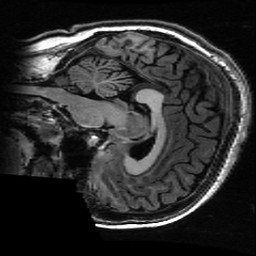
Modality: T1w
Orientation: sagittal
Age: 20
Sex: female
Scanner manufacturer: ge
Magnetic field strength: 3 T
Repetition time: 0.01144 s
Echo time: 0.005012 s